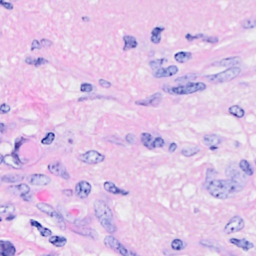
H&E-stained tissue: Breast